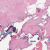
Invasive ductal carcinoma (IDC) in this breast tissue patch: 0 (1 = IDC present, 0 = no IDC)